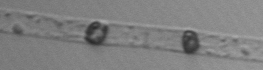
Label: Dactyliosolen_blavyanus